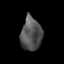
Tissue: lung
Cell type: Epithelial cells
Senescence score: 0.2375
Nuclear area (px): 684
Mean DAPI intensity: 84.035